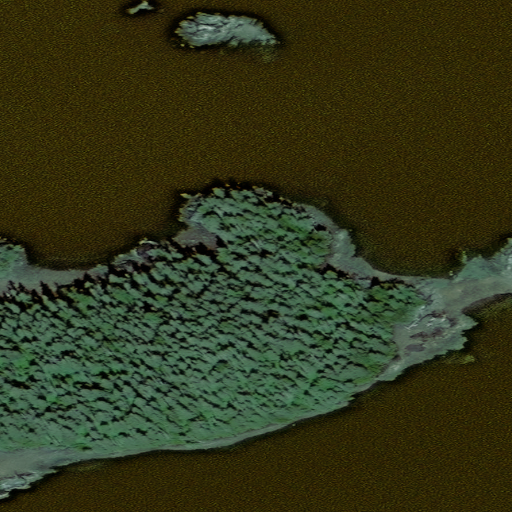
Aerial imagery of island in Alaska named Berger Island containing only unknown